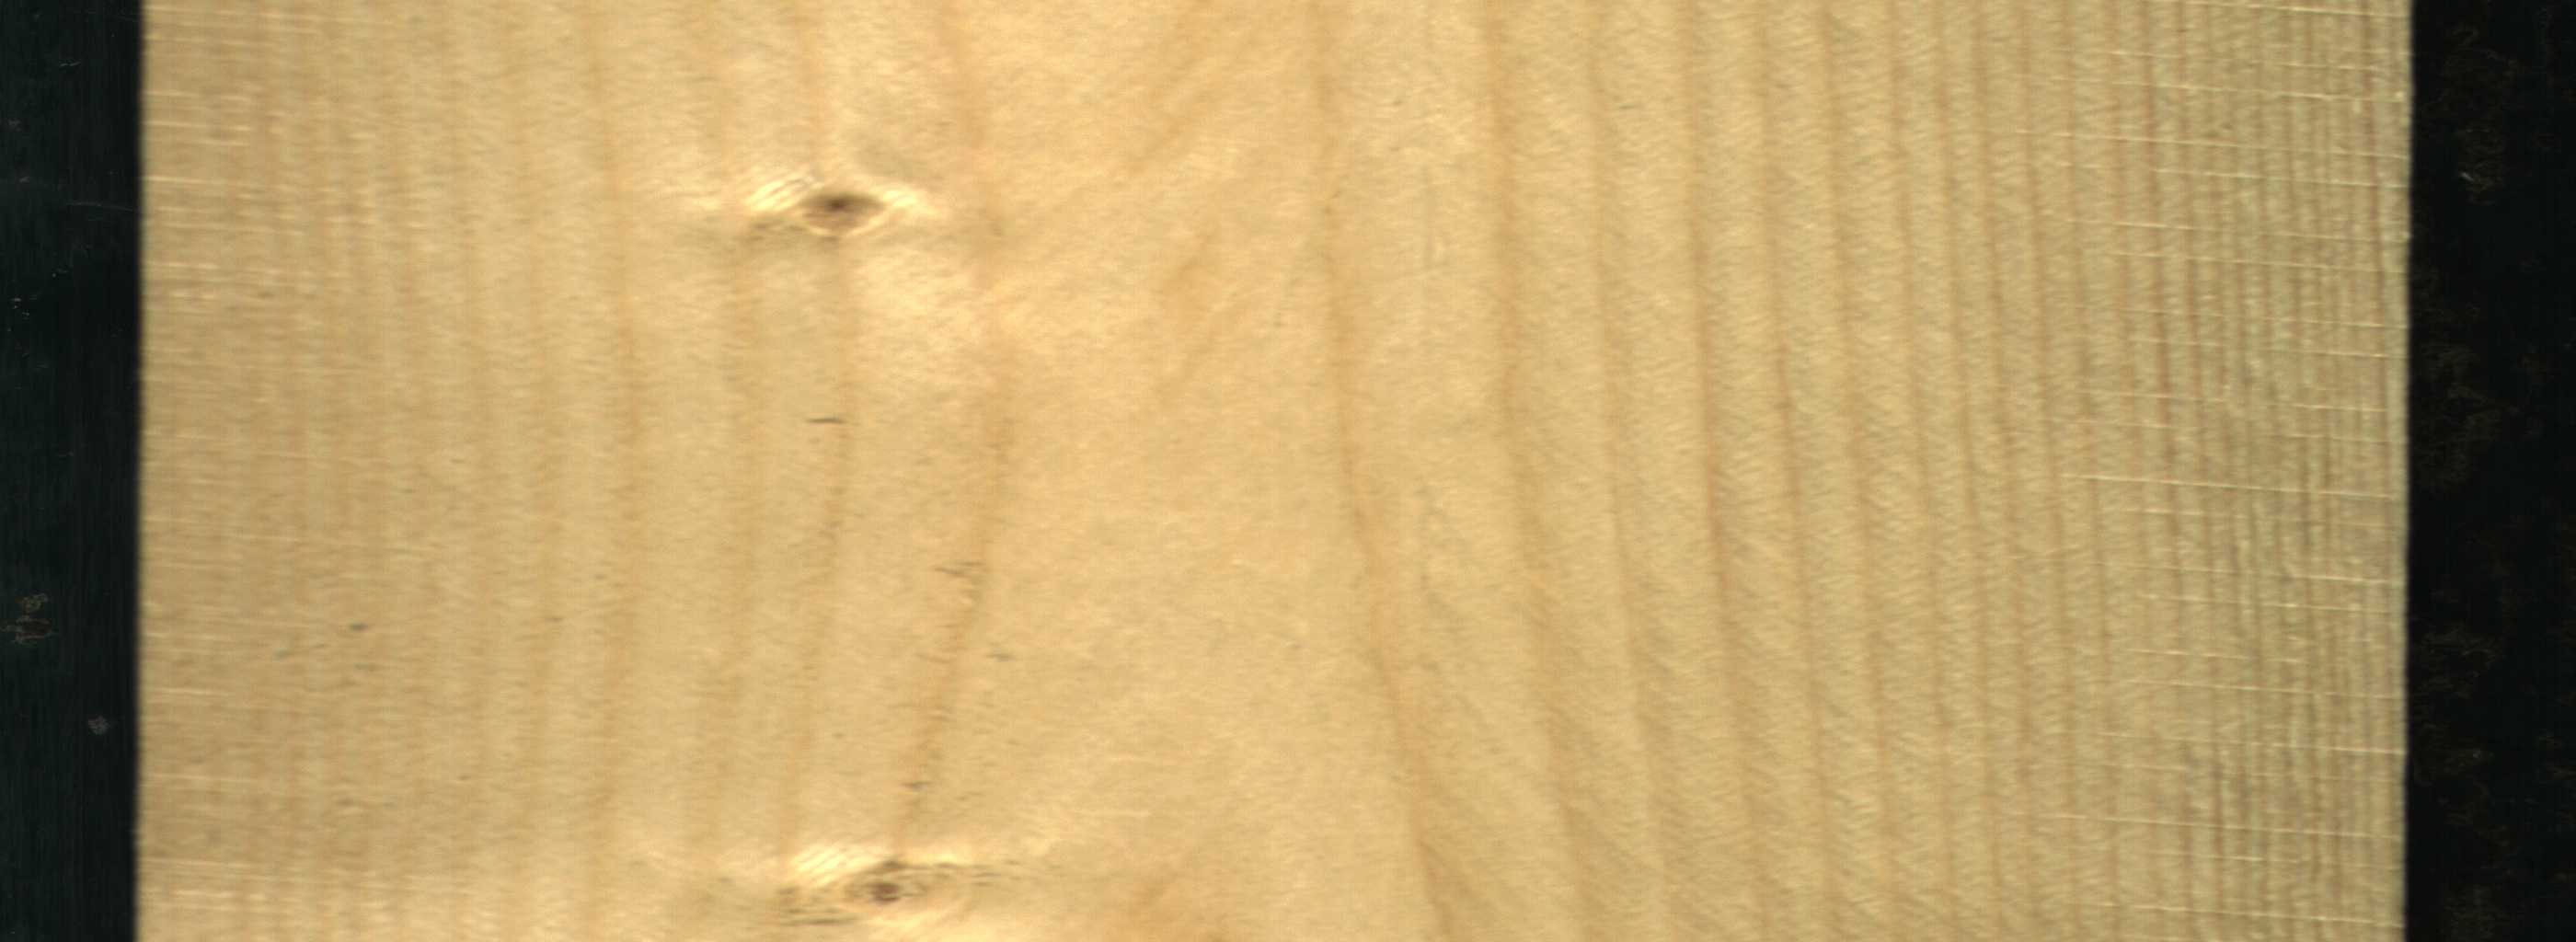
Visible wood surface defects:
Live_Knot
Live_Knot